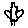
Label: bird